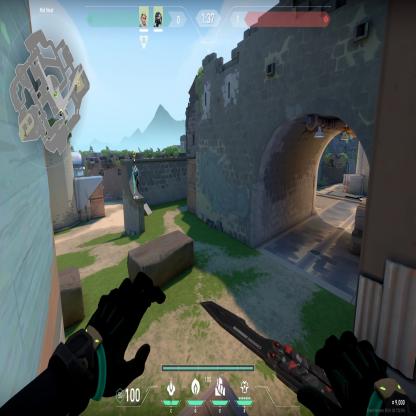
Label: teammate